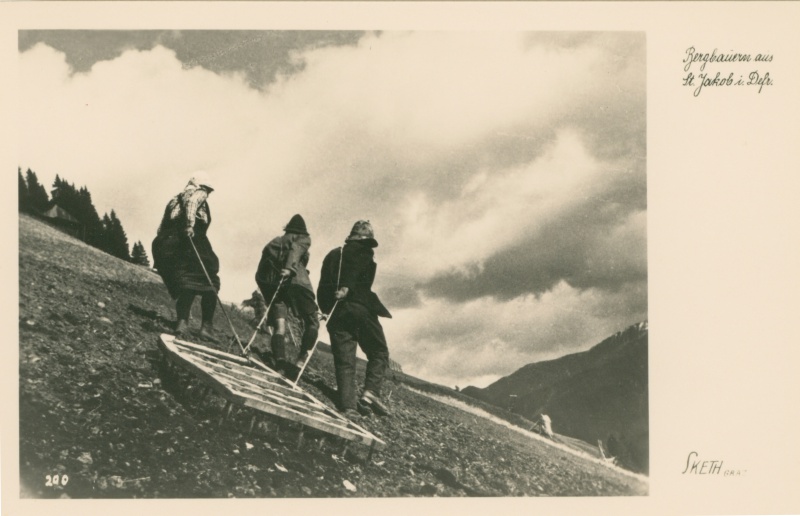
Institution: Österreichisches Museum für Volkskunde Wien
Schlagwörter: berg, himmel, mann, wolken, bäume, landschaft, menschen, blumen, frau, holz, hut, hüte, männer, schwarz, weiss, dach, haus, wiese, alt, feld, hügel, vieh, weide, hütte, land, futter, strick, drei, familie, wald, arbeit, bauern, sommer, schuhe, hosen, abhang, acker, bäuerin, ernte, feldarbeit, getreide, heu, schwer, berge, gebirge, gipfel, hang, steilhang, dorf, alm, steil, ziehen, seile, wetter, kopftuch, anstrengung, kraft, bauer, foto, fotografie, alpen, seil, ackerbau, landwirtschaft, schräge, schlitten, lederhose, gemeinsam, fotographie, landarbeit, pflug, pflügen, mühe, bergbauern, gemeinschaft, mittelgebirge, rechen, mähen, jakob, bergbauer, huas, bestellen, st. jakob, ziehend, egge, zusammenhalt, arbeitstag, l, zeihen, alrt, osttirol, schwerarbeit, zusammenarbeit, wiese abhang, knochenjob, sketh, arbgeit